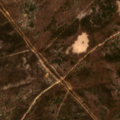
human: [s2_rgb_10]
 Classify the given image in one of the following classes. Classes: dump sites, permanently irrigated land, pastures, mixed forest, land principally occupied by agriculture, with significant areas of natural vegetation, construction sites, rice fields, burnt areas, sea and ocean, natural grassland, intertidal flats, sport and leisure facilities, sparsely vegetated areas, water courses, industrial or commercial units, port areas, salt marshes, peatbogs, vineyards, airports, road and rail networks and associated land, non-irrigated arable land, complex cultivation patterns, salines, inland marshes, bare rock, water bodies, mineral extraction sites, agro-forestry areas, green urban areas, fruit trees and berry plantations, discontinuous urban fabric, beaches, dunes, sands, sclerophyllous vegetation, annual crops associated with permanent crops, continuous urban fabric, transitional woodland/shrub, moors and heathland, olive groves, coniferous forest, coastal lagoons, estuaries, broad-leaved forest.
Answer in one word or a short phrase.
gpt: moors and heathland, transitional woodland/shrub